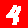
Digit: 4